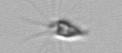
Label: Calciopappus